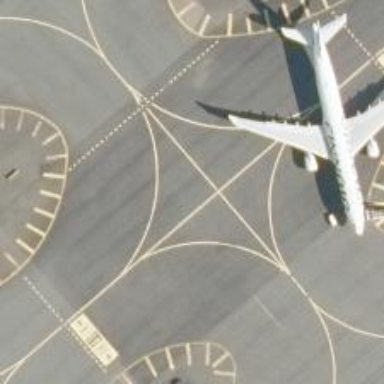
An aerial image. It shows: View of taxiway at the airport.